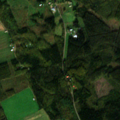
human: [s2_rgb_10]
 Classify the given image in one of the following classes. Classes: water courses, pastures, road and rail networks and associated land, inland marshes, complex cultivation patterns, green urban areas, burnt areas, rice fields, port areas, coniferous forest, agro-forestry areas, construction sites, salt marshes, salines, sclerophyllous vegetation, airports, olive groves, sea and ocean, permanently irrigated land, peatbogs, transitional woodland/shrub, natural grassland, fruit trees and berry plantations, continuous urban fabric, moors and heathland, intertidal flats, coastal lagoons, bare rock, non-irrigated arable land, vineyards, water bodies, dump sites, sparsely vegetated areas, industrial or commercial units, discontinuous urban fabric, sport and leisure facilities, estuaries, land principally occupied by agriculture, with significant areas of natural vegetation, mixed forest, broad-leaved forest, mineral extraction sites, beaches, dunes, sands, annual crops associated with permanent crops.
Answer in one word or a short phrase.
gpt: non-irrigated arable land, land principally occupied by agriculture, with significant areas of natural vegetation, broad-leaved forest, coniferous forest, mixed forest, transitional woodland/shrub